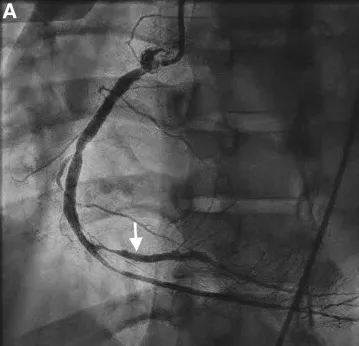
Initial presentation angiogram:. Left anterior oblique view of right coronary artery pre-drug-eluting stent implantation showing crescent-shape dye collection at site of near-total occlusion of the proximal right coronary artery.
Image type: radiology (x_ray)